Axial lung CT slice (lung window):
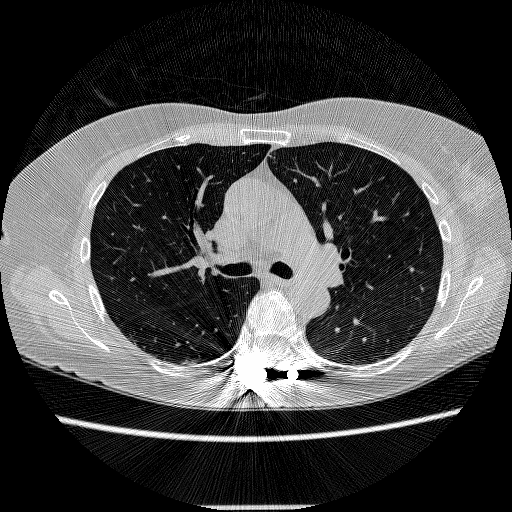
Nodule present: no